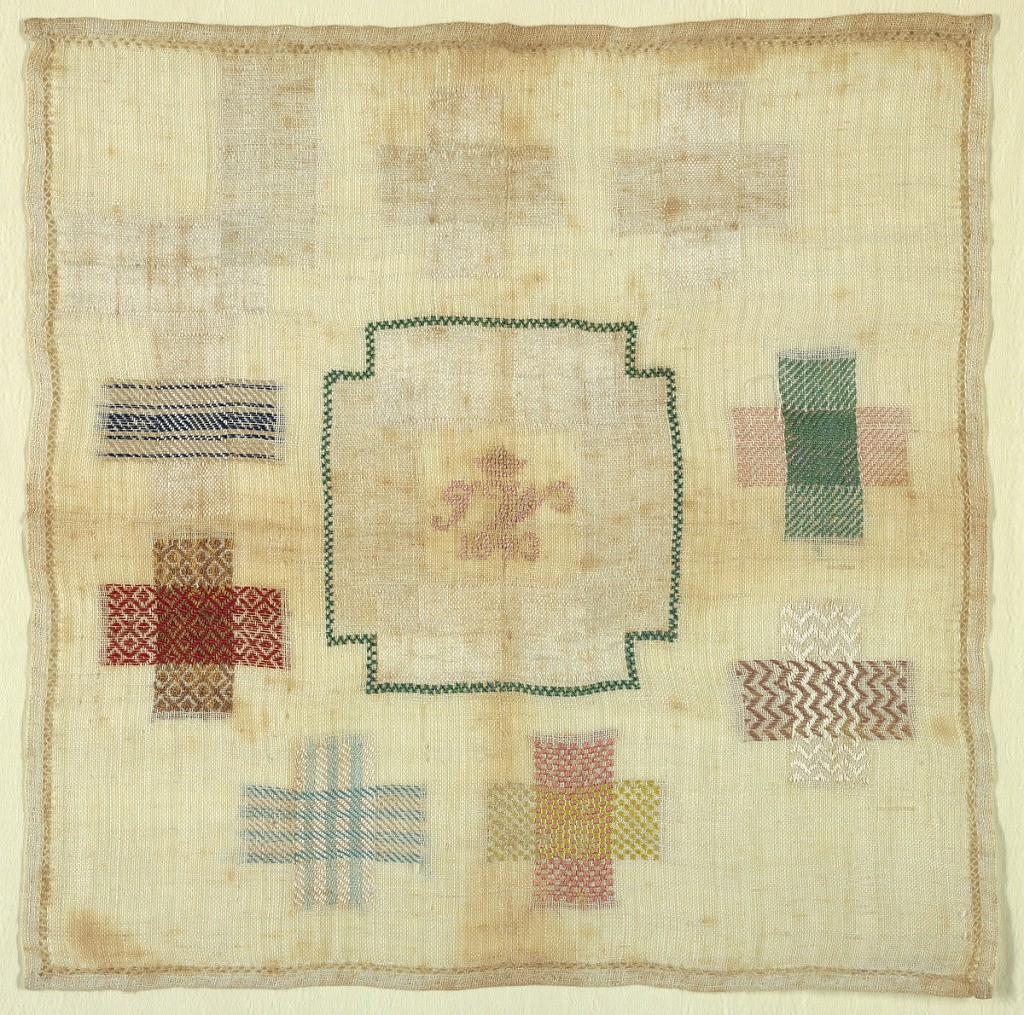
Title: Darning sampler
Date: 1843
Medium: silk embroidery on cotton foundation Technique: embroidered in running and cross stitches on plain weave foundation; hemmed with overcasting over withdrawn element work
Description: Eight darning crosses, central patch "darned" and two rectangle cuts mended.